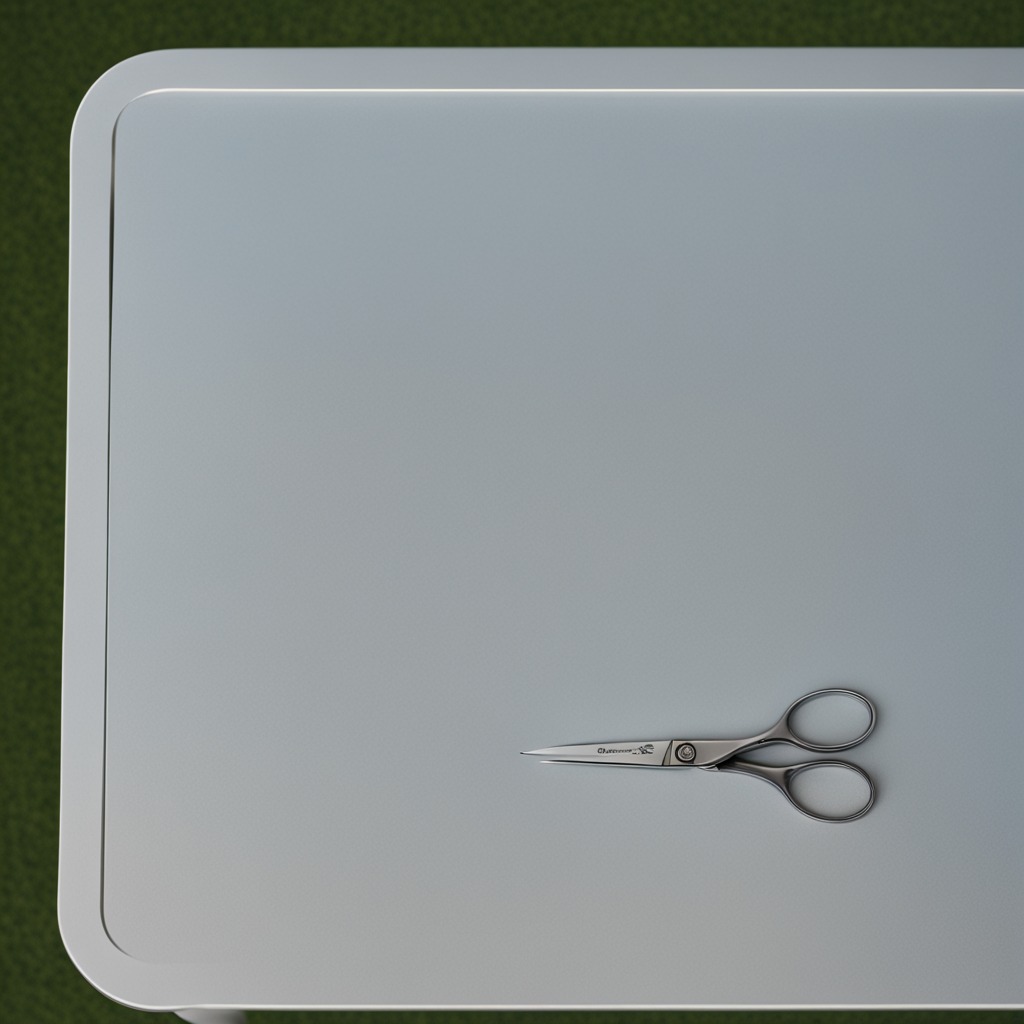
A scissor lies on the textured surface of the utility table.